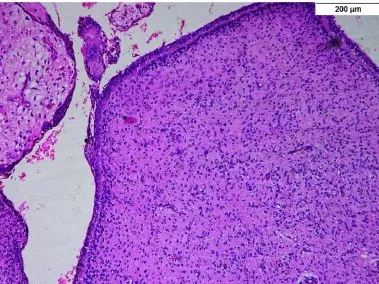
A photomicrograph of Hematoxylin and eosin (H&E) stained sections showing primitive connective tissue stroma covered by columnar epithelium,. X100).
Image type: pathology (h&e)